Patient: sex M, age 78
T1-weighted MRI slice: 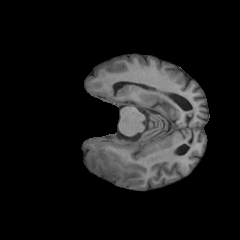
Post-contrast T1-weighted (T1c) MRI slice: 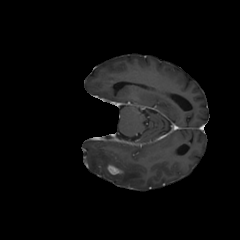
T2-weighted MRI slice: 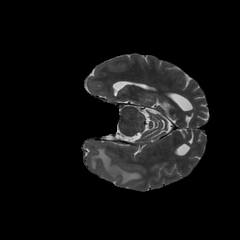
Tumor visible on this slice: yes
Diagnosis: Glioblastoma, IDH-wildtype
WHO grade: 4